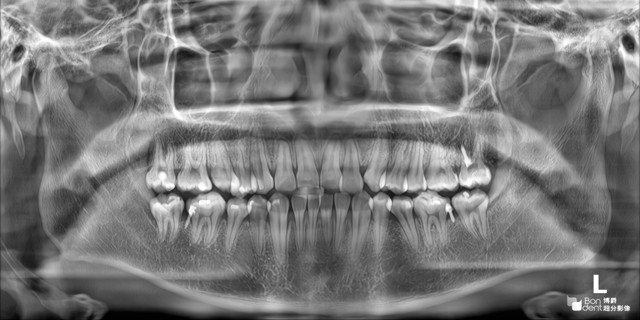
adult